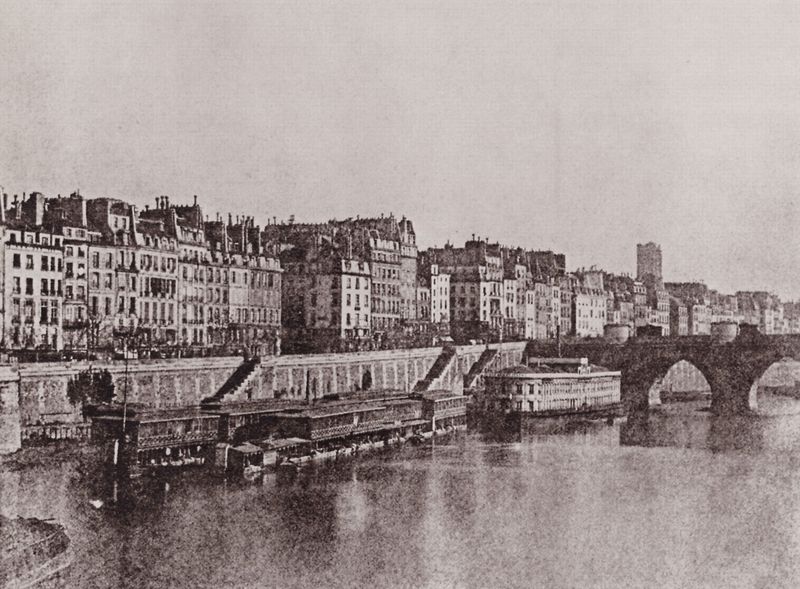
Titel: Quai des rechten Seine-Ufers am Pont-Neuf mit Badeanstalten
Künstler: Hippolyte Bayard
Schlagwörter: baum, dunkel, himmel, schatten, wasser, weiß, bäume, fluss, kirchturm, menschen, see, stadt, ufer, bunt, fenster, frankreich, grau, hell, jahrhundertwende, licht, paris, pfeiler, schwarz, strasse, zeichnung, dach, gebäude, haus, alt, stein, häuser, sonnenaufgang, spiegelung, brücke, gewässer, kirche, sonne, gotik, boote, kahn, kamin, kamine, schornstein, turm, schiff, schiffe, wellen, ansicht, bogen, fassade, fassaden, wohnhäuser, dächer, mauer, schornsteine, hütten, wolkenlos, hafen, lastkähne, seine, wagen, anleger, kai, kaimauer, promenade, quai, dampfer, steg, treppe, treppen, arch, arches, people, stair, stairs, steps, white, black, gray, grey, old, wall, windows, stufe, momentaufnahme, foto, fotografie, grossstadt, panorama, photographie, stadtansicht, bögen, bad, befestigt, restaurant, schwarz-weiß, stich, photo, karte, spitzbogen, food, sky, boat, building, lake, landscape, ship, water, germany, houses, reflections, roofs, street, tower, uferpromenade, river, road, postkarte, kupferstich, black and white, fot, boats, bridge, town, bund, italy, harfen, city, lamps, lights, häuserzeile, ufermauer, arno, brückenpfeiler, walls, buildings, facades, venice, häuserreihe, schifffahrt, hochhäuser, bägen, trum, mehrstöckig, brüke, ships, chimneys, cityscape, holland, bank, float, nostalgie, donau, hausboot, photograph, towers, tall, hausboote, saine, weiiss, europe, rone, dach kamin, fahrgastschiffe, lastschiffe, pont neuf, stuefen, schonrsteine, cars, busy, dock, landing, canal, pier, daylight, florence, waterway, lge, stairway, homes, amsterdam, g, schip, gracht, balck and white, twon, seawall, raune, housing, netherland, ferries, budapest, flu?ufer,kähne,häuser,brückr